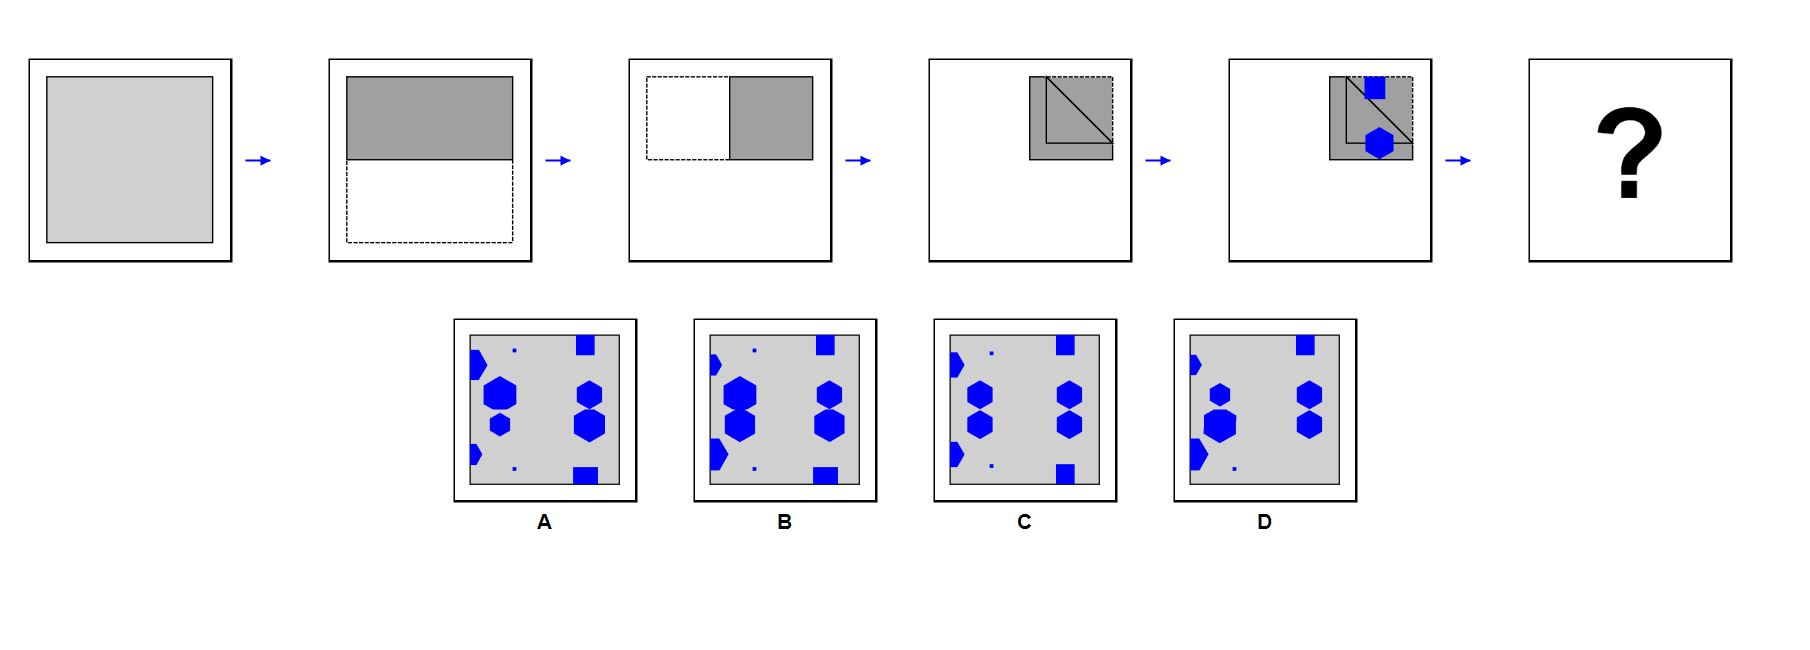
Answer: C